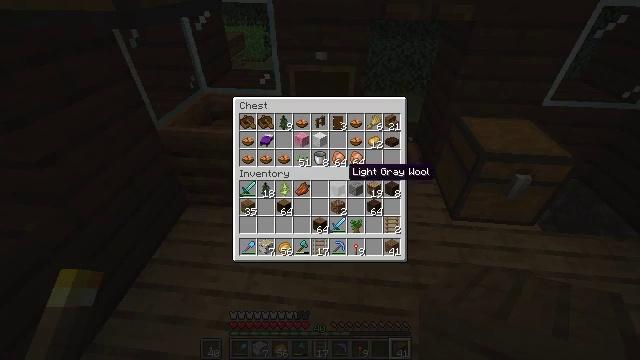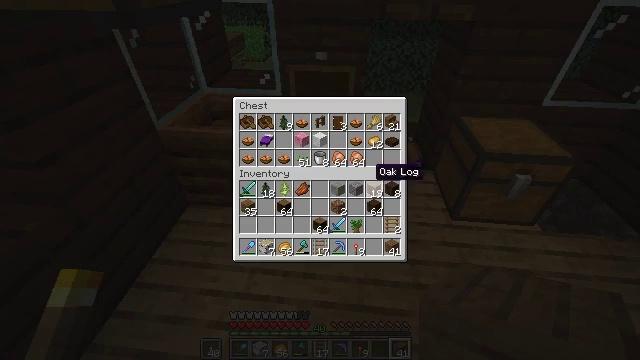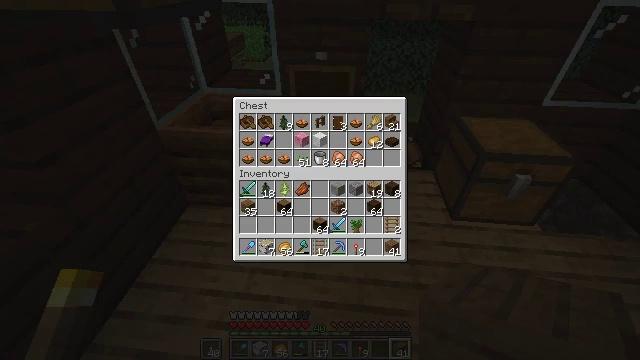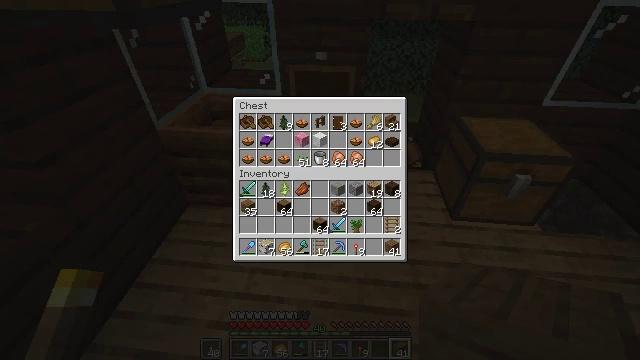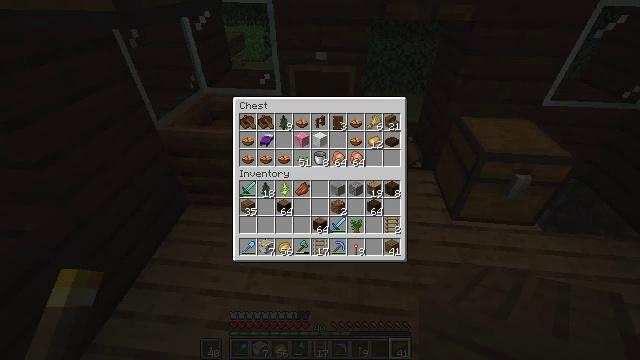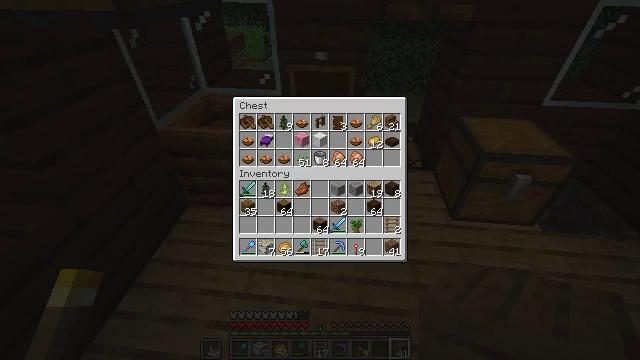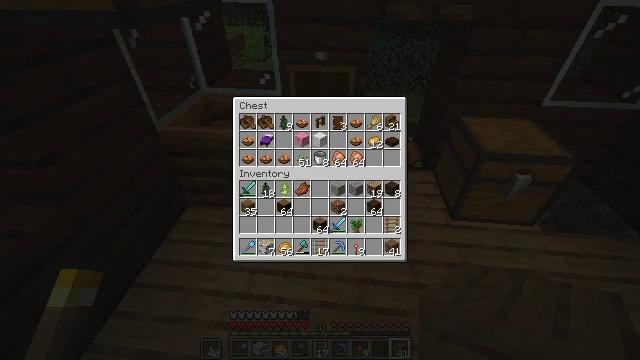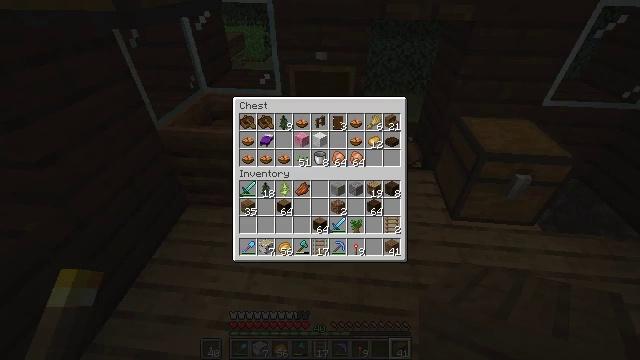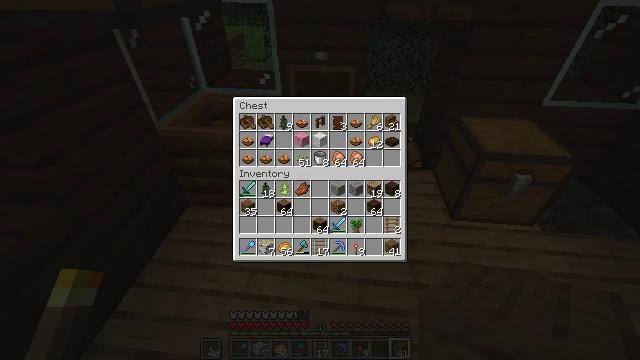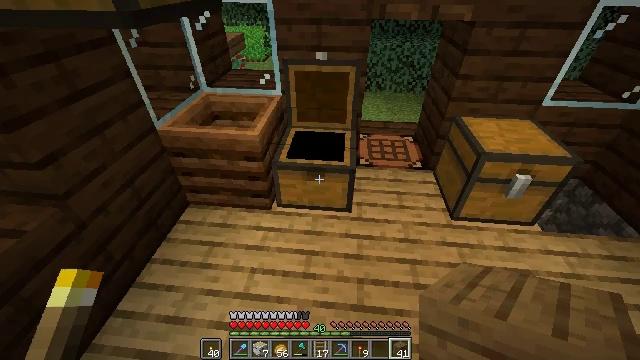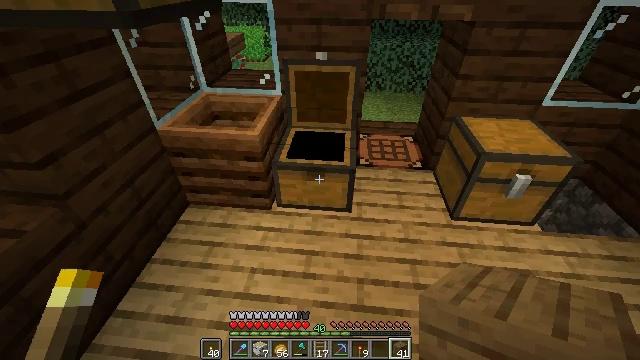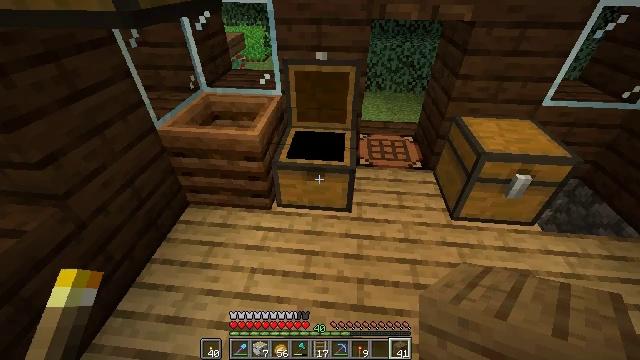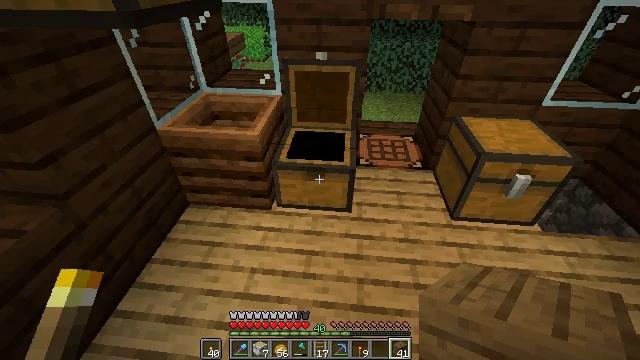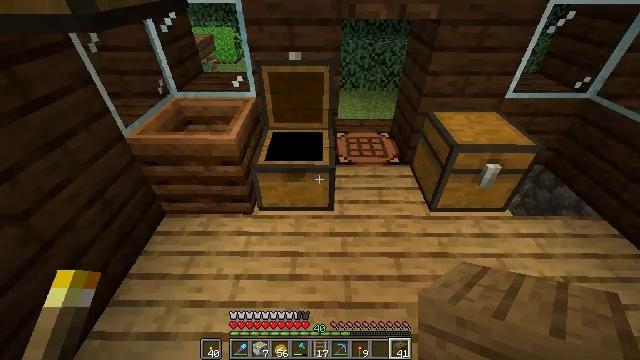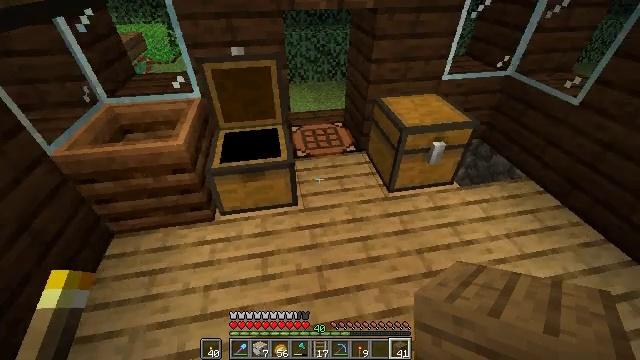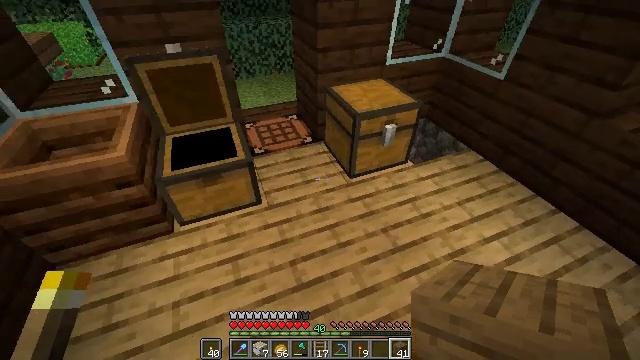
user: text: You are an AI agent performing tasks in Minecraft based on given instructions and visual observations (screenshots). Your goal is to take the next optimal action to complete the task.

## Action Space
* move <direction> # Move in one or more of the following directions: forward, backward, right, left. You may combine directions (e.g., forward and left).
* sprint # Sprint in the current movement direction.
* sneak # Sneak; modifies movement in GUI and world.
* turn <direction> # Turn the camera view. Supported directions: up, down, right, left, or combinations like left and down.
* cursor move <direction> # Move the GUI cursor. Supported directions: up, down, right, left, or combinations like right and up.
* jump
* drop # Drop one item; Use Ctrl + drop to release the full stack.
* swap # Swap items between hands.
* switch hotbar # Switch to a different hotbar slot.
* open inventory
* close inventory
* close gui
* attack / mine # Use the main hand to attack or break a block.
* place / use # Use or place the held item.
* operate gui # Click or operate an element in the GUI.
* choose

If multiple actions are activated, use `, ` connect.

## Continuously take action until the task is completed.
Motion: motion action
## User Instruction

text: Mine potatoes from the farmland.
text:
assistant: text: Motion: cursor move right
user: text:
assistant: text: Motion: cursor move right
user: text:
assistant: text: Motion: cursor move right
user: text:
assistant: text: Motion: no_op
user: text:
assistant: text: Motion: no_op
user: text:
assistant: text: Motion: no_op
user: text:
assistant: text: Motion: no_op
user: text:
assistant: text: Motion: no_op
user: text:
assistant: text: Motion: no_op
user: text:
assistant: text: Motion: close gui
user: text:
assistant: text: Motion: no_op
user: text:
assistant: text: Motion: no_op
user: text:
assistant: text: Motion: turn right
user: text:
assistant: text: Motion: turn right and down
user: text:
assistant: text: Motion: turn right and down
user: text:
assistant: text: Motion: turn right
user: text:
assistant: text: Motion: no_op
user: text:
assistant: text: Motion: no_op
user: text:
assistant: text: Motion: no_op
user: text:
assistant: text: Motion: no_op
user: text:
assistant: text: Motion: no_op
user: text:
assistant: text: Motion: no_op
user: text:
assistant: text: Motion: no_op
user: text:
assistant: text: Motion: no_op
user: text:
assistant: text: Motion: no_op
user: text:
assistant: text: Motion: no_op
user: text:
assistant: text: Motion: no_op
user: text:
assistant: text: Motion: no_op
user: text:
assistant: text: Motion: no_op
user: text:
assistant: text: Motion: no_op